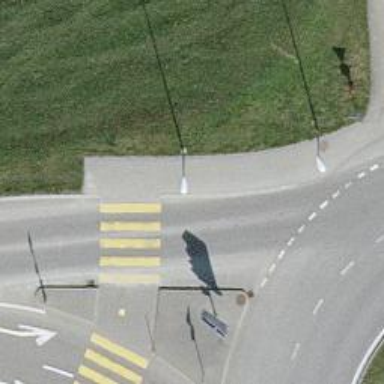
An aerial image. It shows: Uncontrolled zebra crossing on the road.